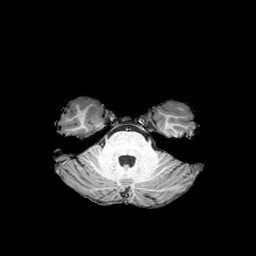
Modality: T1w
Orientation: coronal
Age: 34
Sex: female
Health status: healthy